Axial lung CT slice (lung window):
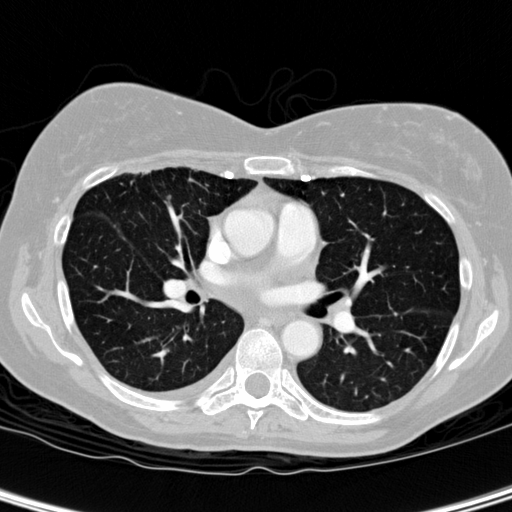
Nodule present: no